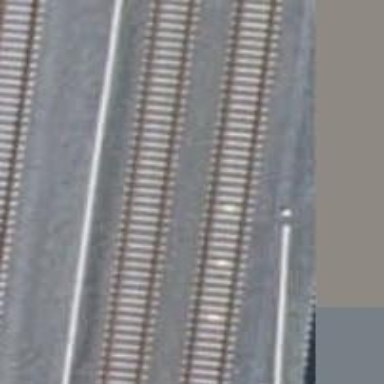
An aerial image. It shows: Railway with electrified contact lines.